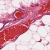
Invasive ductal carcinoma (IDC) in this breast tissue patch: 0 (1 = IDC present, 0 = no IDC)